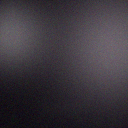
Screen state: off